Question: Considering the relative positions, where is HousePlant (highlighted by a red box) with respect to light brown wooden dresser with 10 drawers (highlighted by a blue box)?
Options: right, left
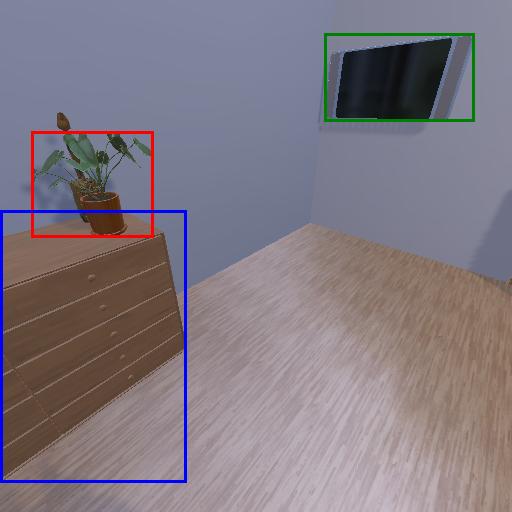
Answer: right